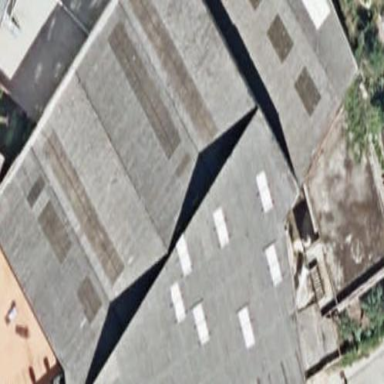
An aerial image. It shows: Warehouse building.